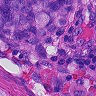
Metastatic tissue present: yes